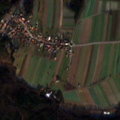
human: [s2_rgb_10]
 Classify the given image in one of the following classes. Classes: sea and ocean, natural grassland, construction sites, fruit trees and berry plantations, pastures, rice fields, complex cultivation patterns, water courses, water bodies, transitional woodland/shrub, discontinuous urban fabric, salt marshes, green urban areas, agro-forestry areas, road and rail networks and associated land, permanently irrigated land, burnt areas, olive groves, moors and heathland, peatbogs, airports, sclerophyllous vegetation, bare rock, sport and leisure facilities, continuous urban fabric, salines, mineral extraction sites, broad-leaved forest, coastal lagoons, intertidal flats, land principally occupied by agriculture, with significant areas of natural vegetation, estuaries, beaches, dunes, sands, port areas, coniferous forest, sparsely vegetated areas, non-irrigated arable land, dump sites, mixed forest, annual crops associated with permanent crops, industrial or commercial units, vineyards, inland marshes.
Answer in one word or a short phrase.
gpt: non-irrigated arable land, complex cultivation patterns, coniferous forest, mixed forest